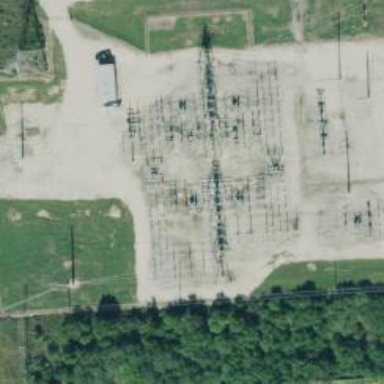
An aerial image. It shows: Switch used for power control.